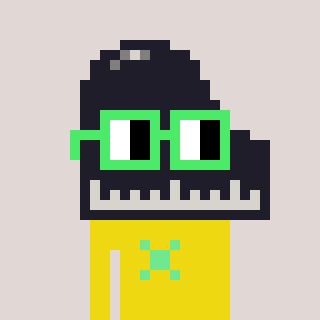
a pixel art character with square light green glasses, a piano-shaped head and a yellow-colored body on a warm background